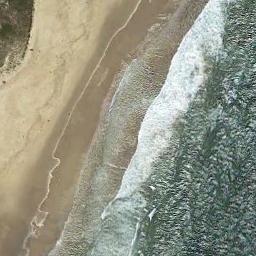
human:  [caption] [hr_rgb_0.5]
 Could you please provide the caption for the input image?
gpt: There is a clear coastline between the beach and the green water .

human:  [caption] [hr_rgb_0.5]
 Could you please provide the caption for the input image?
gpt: There were fine waves along the beach .

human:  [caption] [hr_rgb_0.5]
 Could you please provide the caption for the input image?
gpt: The beach with khaki sand and some green plants on the beach .

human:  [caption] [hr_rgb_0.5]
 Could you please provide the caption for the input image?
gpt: Light yellow and brown sand, White waves and rippled sea surface .

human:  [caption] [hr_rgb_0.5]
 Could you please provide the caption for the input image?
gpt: There are water marks on the beach .